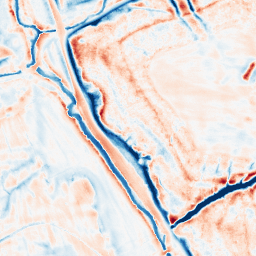
Category: edge_preserving
Decomposition family: bilateral
Decomposition parameters: d: 21
sigma_color: 75
sigma_space: 75
Upsampling method: bicubic_3x
Upsampling parameters: scale: 3
Upsampling scale: 3